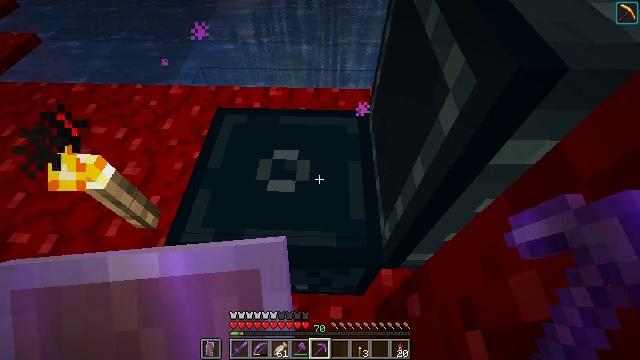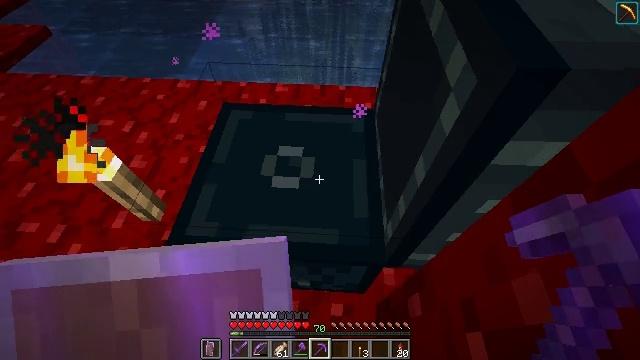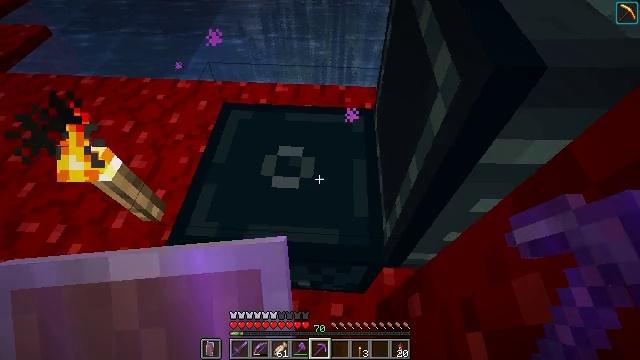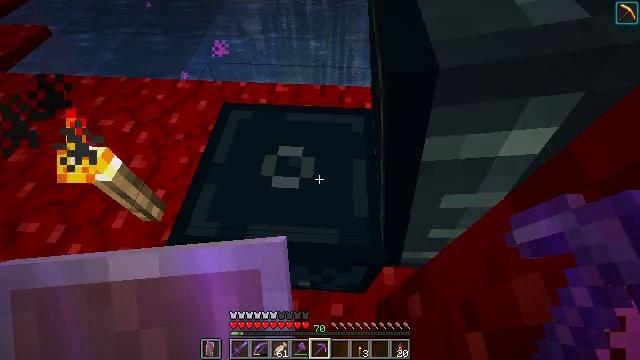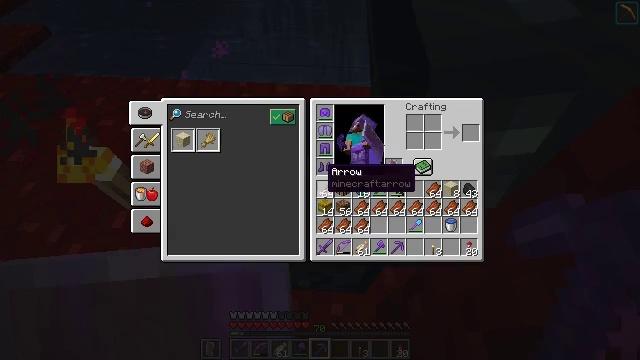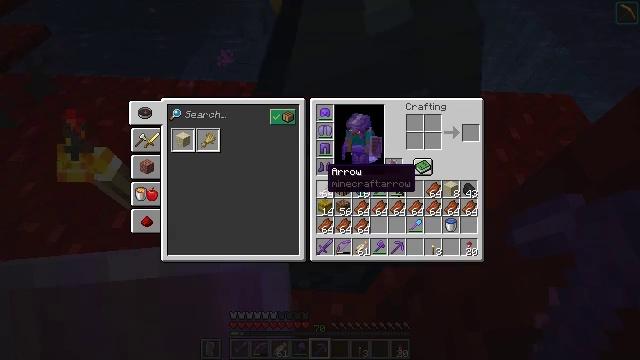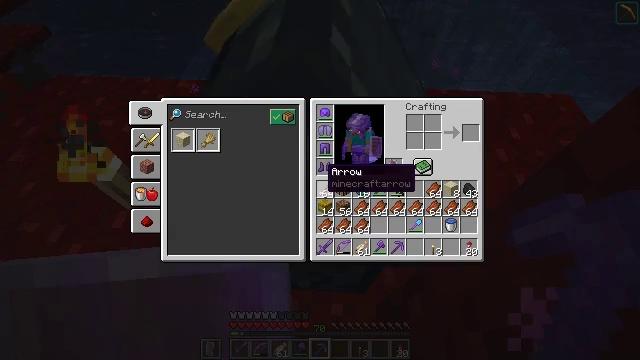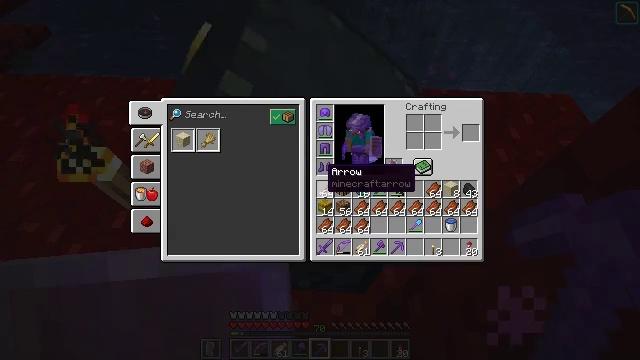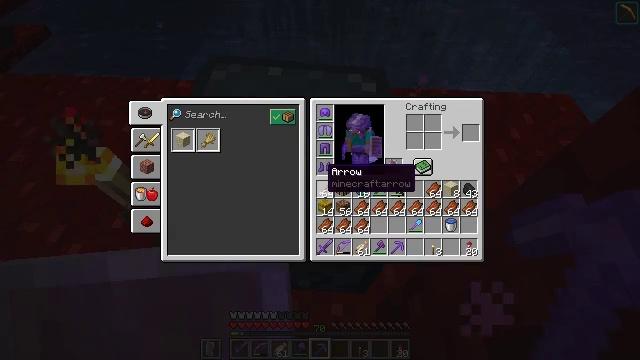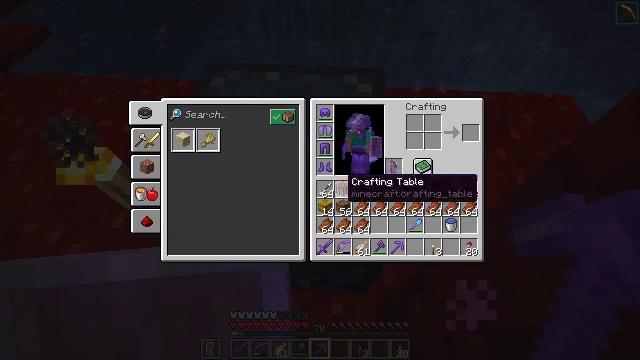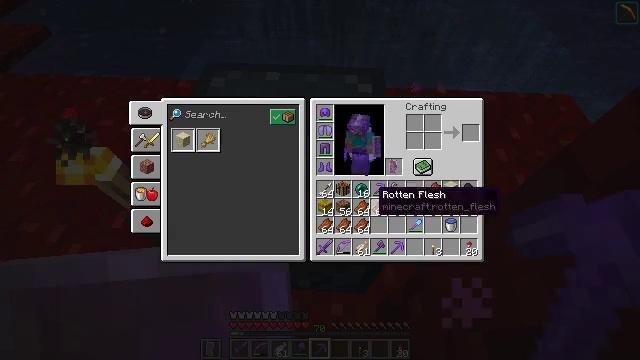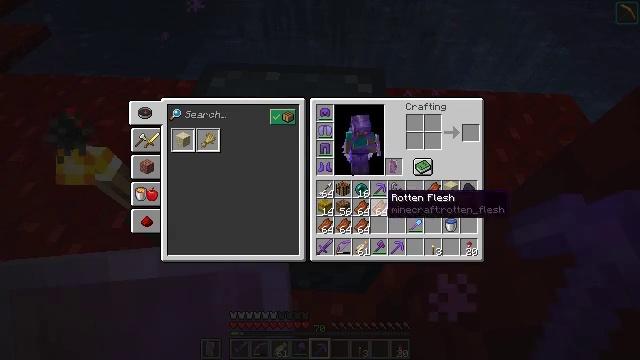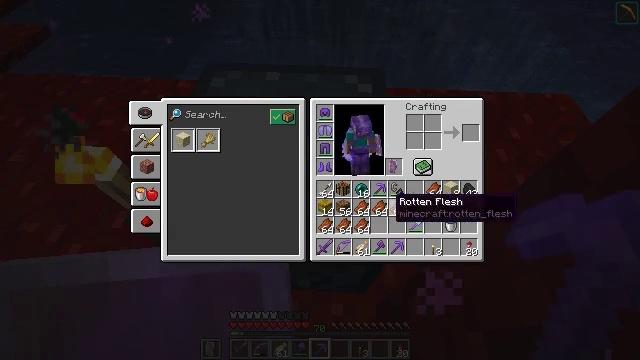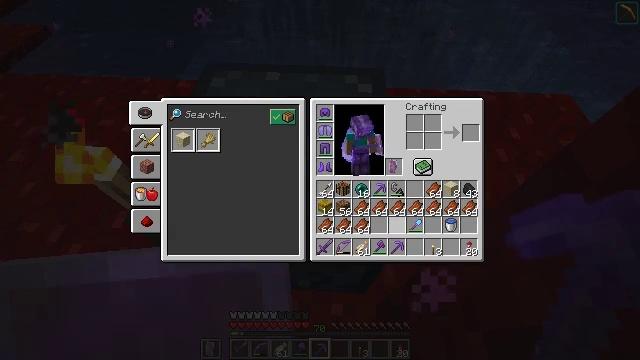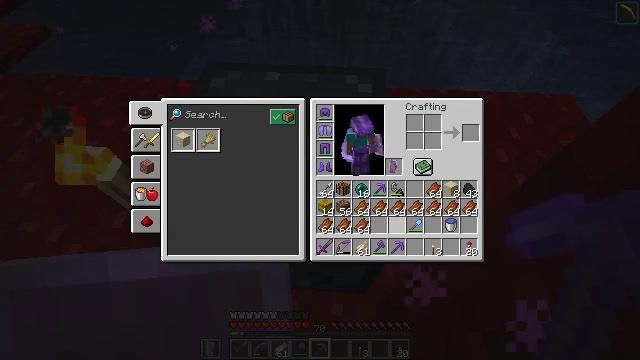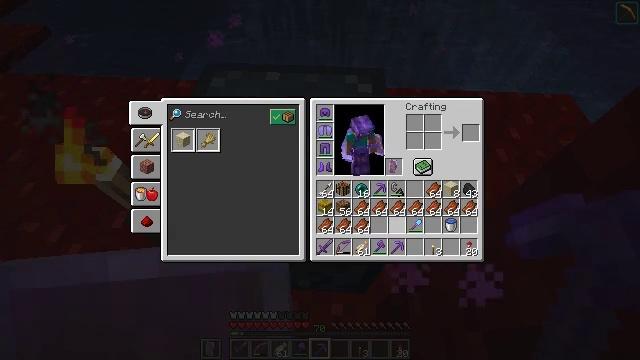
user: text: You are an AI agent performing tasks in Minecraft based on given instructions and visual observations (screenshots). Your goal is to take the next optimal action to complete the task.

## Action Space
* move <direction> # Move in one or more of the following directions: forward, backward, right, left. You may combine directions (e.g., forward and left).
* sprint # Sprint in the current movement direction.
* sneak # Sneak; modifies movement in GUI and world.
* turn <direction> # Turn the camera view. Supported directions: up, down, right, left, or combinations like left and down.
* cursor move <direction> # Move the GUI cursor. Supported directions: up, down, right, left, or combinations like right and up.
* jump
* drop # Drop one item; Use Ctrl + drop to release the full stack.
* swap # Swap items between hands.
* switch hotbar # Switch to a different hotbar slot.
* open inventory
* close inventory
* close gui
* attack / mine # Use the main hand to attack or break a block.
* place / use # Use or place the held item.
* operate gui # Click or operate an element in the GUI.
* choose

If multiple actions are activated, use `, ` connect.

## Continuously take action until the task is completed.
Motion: motion action
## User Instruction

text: Mine the ender chest.
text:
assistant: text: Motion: turn left
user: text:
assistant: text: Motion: no_op
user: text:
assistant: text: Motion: no_op
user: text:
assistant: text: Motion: open inventory
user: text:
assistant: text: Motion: open inventory
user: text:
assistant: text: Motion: open inventory
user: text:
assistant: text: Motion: no_op
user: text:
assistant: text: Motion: no_op
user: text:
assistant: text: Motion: cursor move right and down
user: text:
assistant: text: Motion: cursor move right and down
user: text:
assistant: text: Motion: cursor move right
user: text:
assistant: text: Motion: cursor move right
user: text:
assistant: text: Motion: cursor move down
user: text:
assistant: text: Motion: cursor move down
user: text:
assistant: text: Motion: no_op
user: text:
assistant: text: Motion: no_op
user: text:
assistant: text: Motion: no_op
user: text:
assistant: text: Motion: cursor move down
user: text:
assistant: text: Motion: cursor move down
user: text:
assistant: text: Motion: no_op
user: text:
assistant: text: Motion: no_op
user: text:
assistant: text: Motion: no_op
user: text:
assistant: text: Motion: no_op
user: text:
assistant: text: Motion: no_op
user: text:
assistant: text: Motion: no_op
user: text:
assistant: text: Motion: no_op
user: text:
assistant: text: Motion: no_op
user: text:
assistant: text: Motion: no_op
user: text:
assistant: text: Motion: no_op
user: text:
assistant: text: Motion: no_op